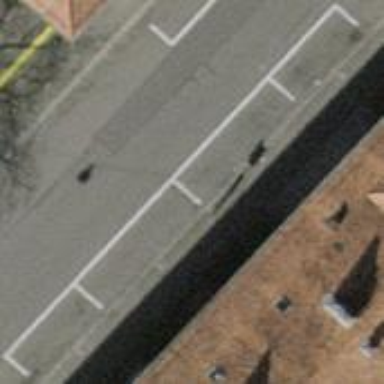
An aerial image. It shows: Parking lane area.